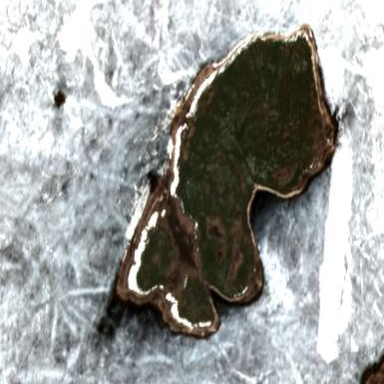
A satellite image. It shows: Island in natural setting.